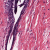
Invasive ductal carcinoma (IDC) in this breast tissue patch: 0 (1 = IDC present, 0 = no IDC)